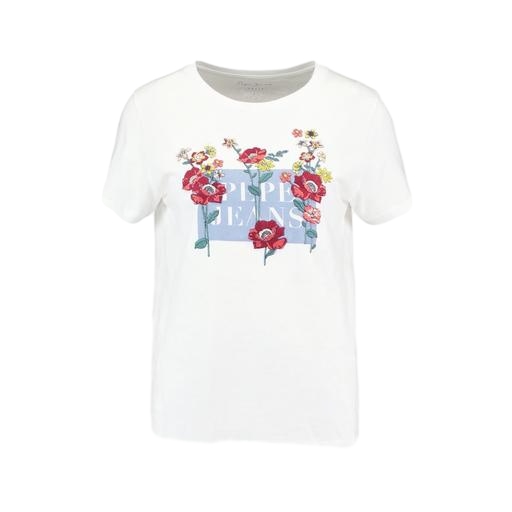
white floral graphic t-shirt, white floral graphic t-shirt only macy, floral mix t-shirt, white background